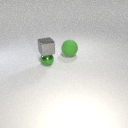
large green rubber sphere to the right of small green metal sphere